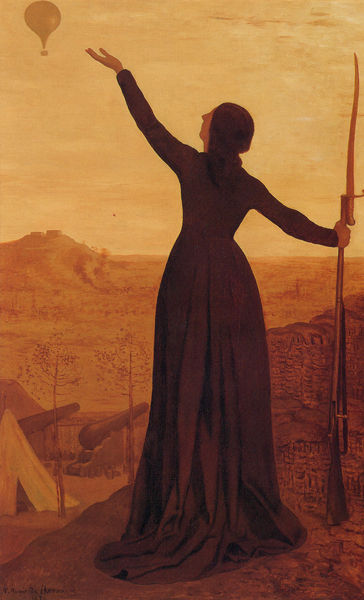
Titel: Le Ballon, Der Luftballon
Künstler: Pierre Puvis de Chavannes
Standort: New York (New York)
Institution: Privatsammlung
Schlagwörter: baum, berg, blätter, gemälde, hand, himmel, schatten, weiß, wolken, bäume, gelb, landschaft, mädchen, ocker, abend, braun, finger, frau, geste, grau, haar, hell, hintergrund, kleid, licht, nase, orange, profil, rücken, schwarz, ausblick, dame, gebäude, tuch, beige, haube, alt, mütze, arm, arme, falten, halten, lang, messer, stehen, tod, tot, trauer, blicken, signatur, ast, dämmerung, ebene, ferne, horizont, hügel, morgen, weite, schlank, sonne, boden, gewand, haare, pose, mutter, anhöhe, fliegen, stock, schleppe, spanien, taille, rückenansicht, ecke, berge, fels, gebirge, mauer, sonnenuntergang, krieg, jugendstil, weib, witwe, kopftuch, besen, abendrot, hoch, flucht, kanone, burg, abschied, festung, rückenfigur, groß, felsig, revolution, schwert, waffe, flüchten, fahren, ausstrecken, rückansicht, gestus, fleigen, sehnsucht, ausgestreckt, gewehr, freiheit, hüfte, hilfe, brauntöne, erhoben, tonig, kanonen, kanonenrohr, flinte, caspar david friedrich, röte, stämmchen, empor, jägerin, schlachtfeld, zelt, lager, bodenlang, winken, erhobener arm, bajonett, zeigegestus, ballon, spiess, haat, balon, luftballon, zelteingang, wehmut, bildfüllend, langes kleid, scheiden, heissluftballon, schwarzz, abschiedsgestus, adieu, ballonfahrt, ballonkorb, fesselballon, hinterher, kanonenrohre, kbaum, luftballono, mongolfiere, montgolfier, montgolfiere, überflieger, ballon gewehr, bartnett